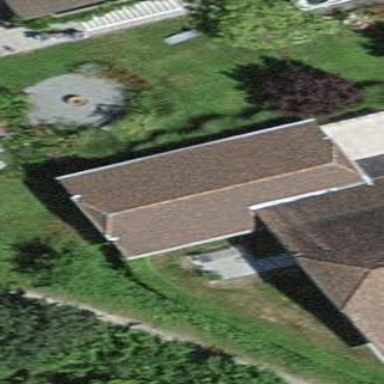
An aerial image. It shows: Garage.